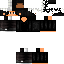
A female human skin with dark skin, wearing brown long hair dressed in a black hoodie and black pants, featuring a closed mouth.